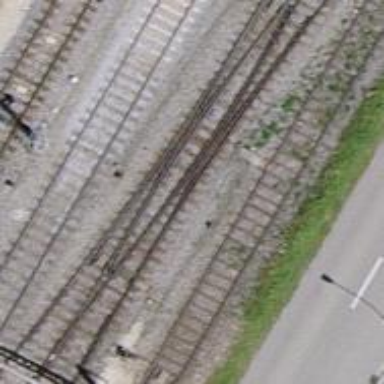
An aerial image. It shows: Railway switch.